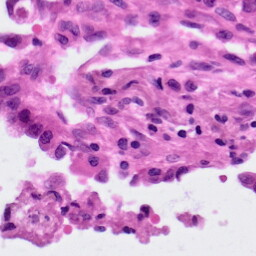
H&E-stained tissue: Lung